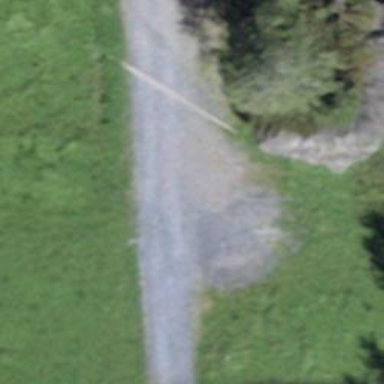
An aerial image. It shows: Track with fine gravel surface of grade2 quality.